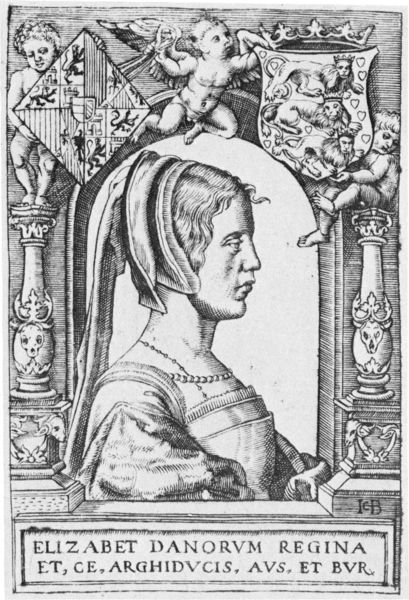
Titel: Bildnis der Elisabeth von Österreich, Frau von Christian II
Künstler: Jakob Bink
Institution: (Seriendruck)
Schlagwörter: flügel, kopf, fenster, frau, frisur, haar, hut, kleid, mund, nase, profil, schmuck, säule, säulen, tür, zeichnung, dame, schleier, tiere, haube, augen, barock, präsentation, rahmen, ärmel, bildnis, portrait, porträt, signatur, haare, england, krone, locke, perlen, renaissance, kinder, engel, putto, ranken, holzschnitt, schrift, rahmung, bogen, mieder, kette, grafik, graphik, signiert, rundbogen, romantik, wild, kartusche, inschrift, streng, büste, datum, ornamente, seitenansicht, verzierung, stuck, perlenkette, halskette, tor, burg, torbogen, druck, radierung, stich, text, ketten, kopfputz, verziert, wappen, totenkopf, halbprofil, löwen, portät, hirsche, wohlhabend, mittelalter, elisabeth, königin, löwe, dürer, emblem, putten, kupferstich, pute, puto, putti, postamente, schilde, seule, dänemark, königing, puten, datiert, monstren, danorvm, edelfrau, elizabet, icb, insschrft, katte, naese, regina, stich protrait profil, stisch, thalbprofil, ziersäulen, zeichnung#, danorum